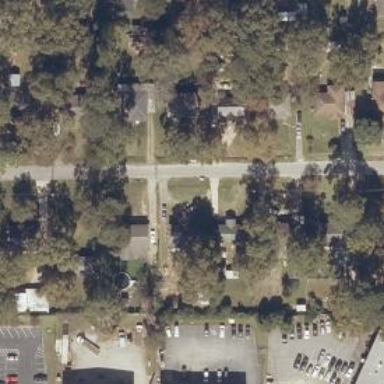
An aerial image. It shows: Neighborhood.